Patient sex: M
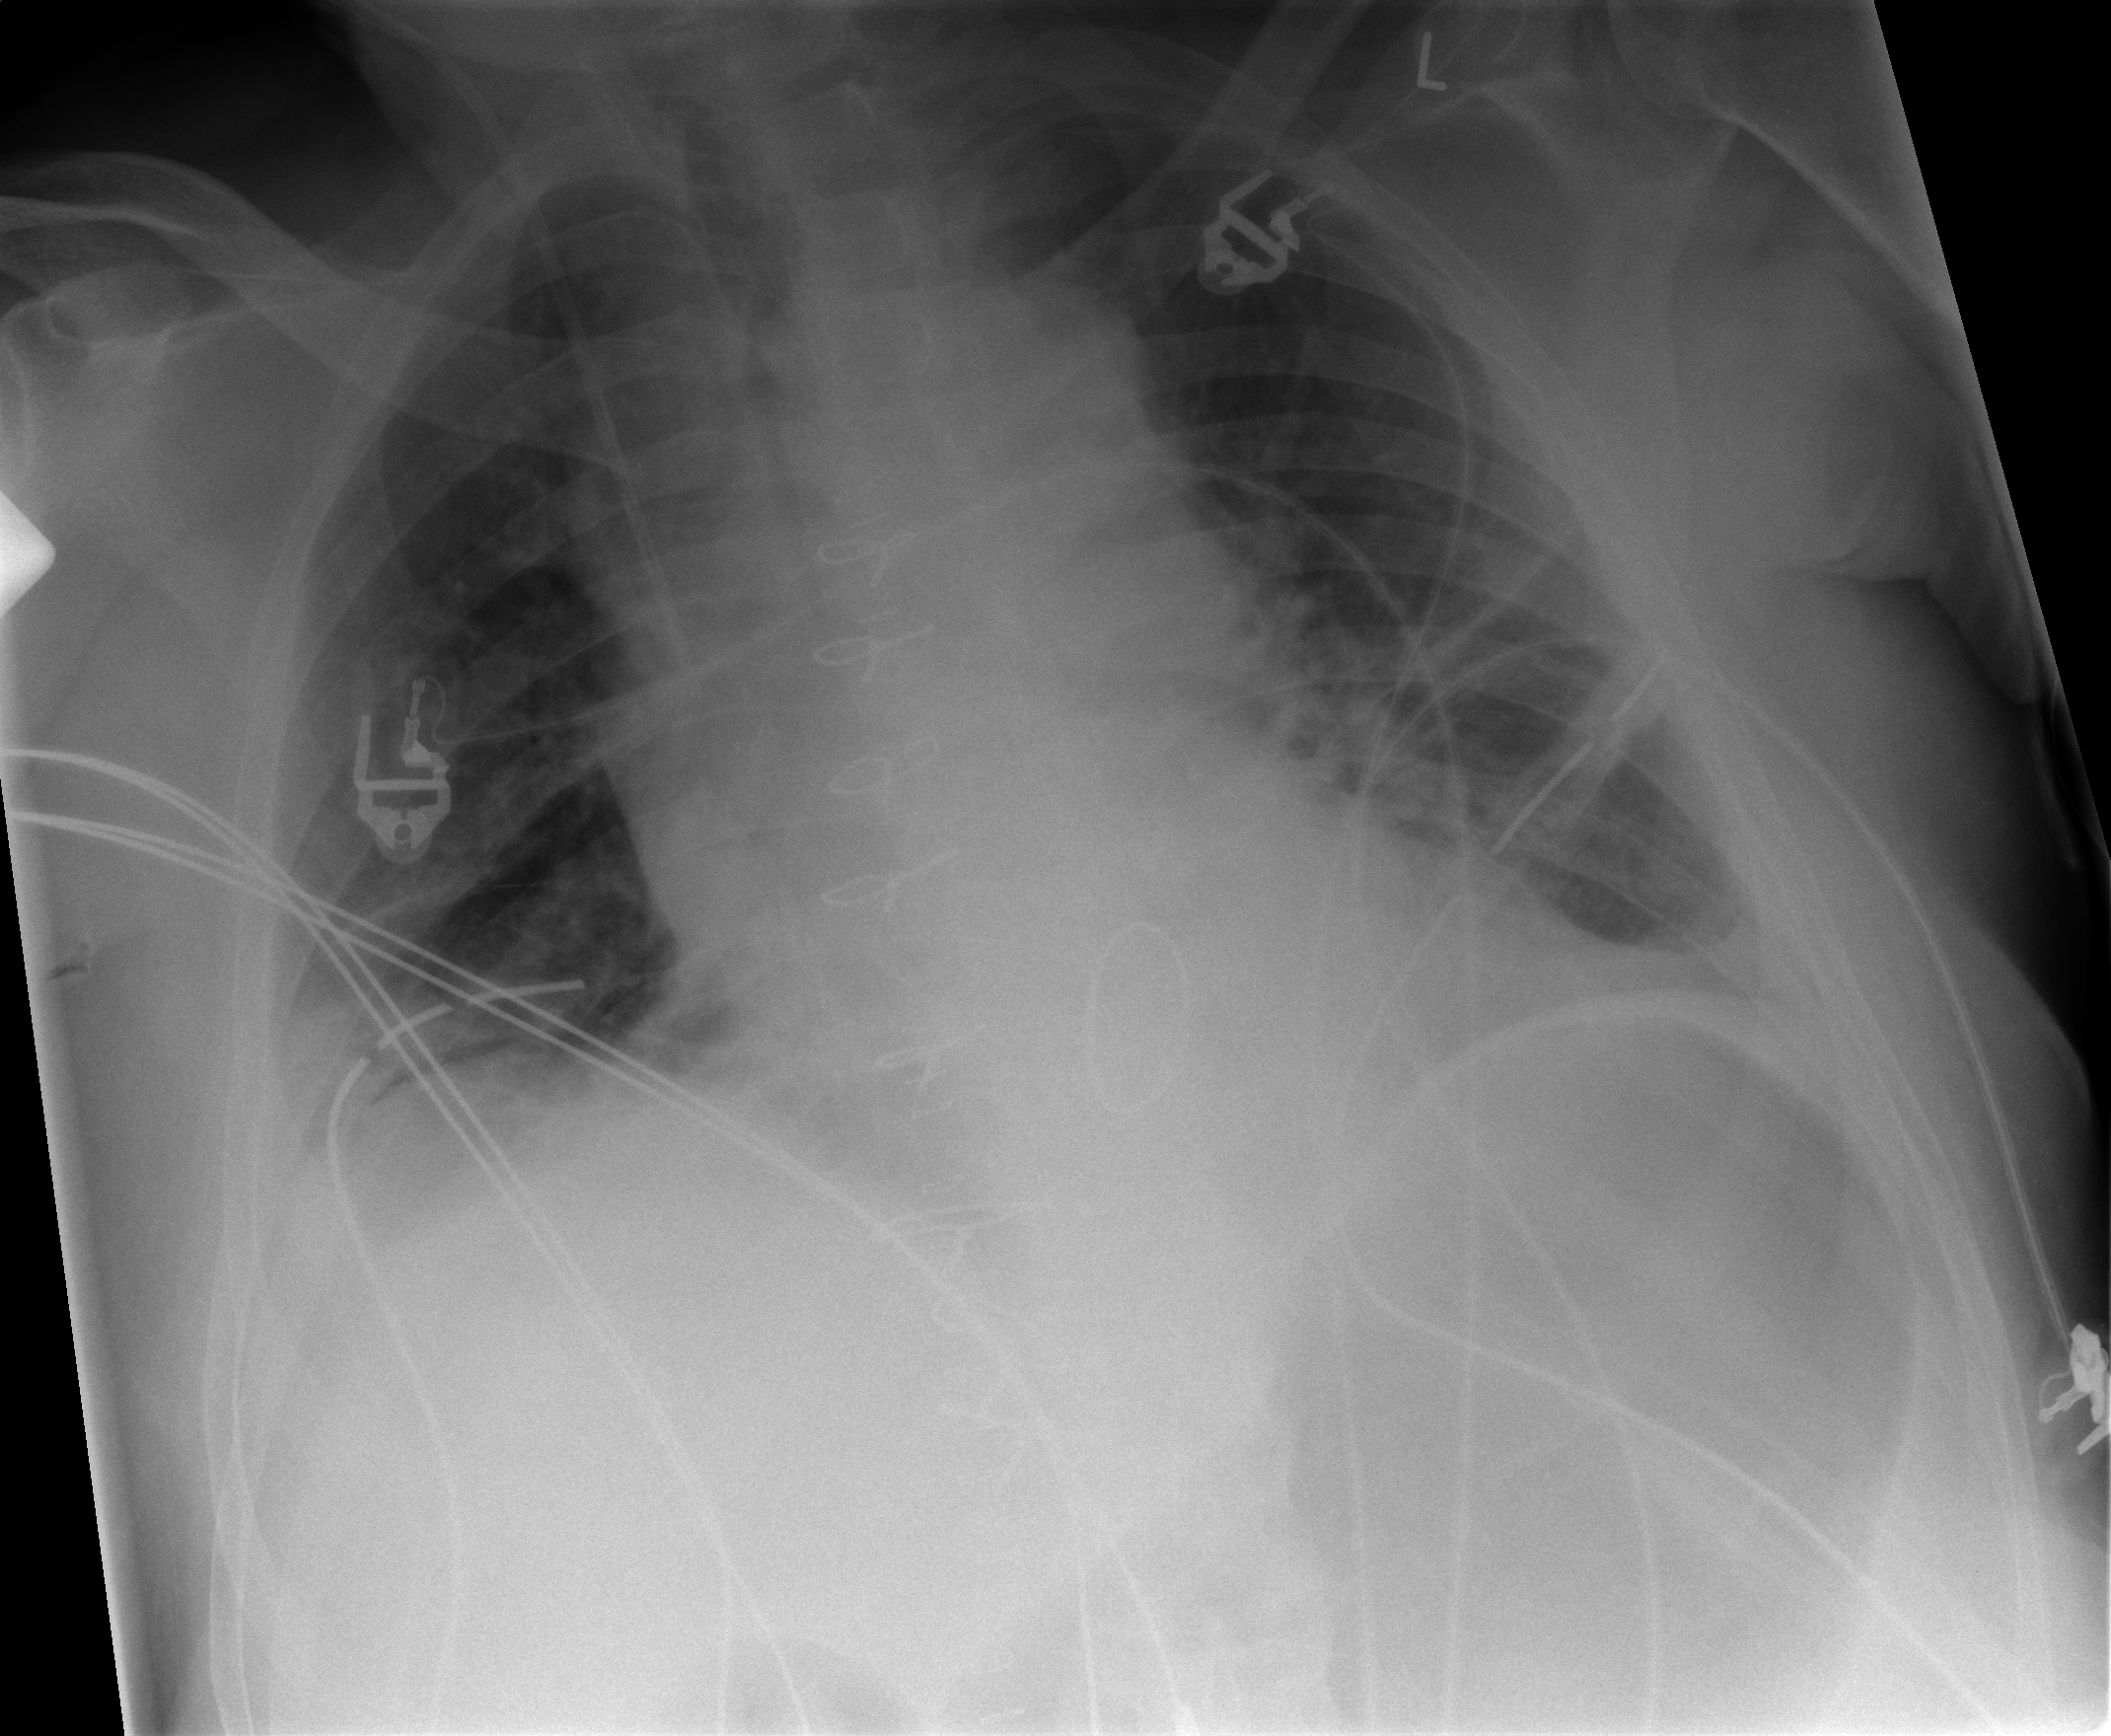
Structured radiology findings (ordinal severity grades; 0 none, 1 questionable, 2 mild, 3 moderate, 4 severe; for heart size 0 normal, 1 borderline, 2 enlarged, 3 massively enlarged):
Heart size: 2
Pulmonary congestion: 2
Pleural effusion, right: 3
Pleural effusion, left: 2
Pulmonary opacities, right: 0
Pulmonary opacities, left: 0
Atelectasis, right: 2
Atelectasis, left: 2